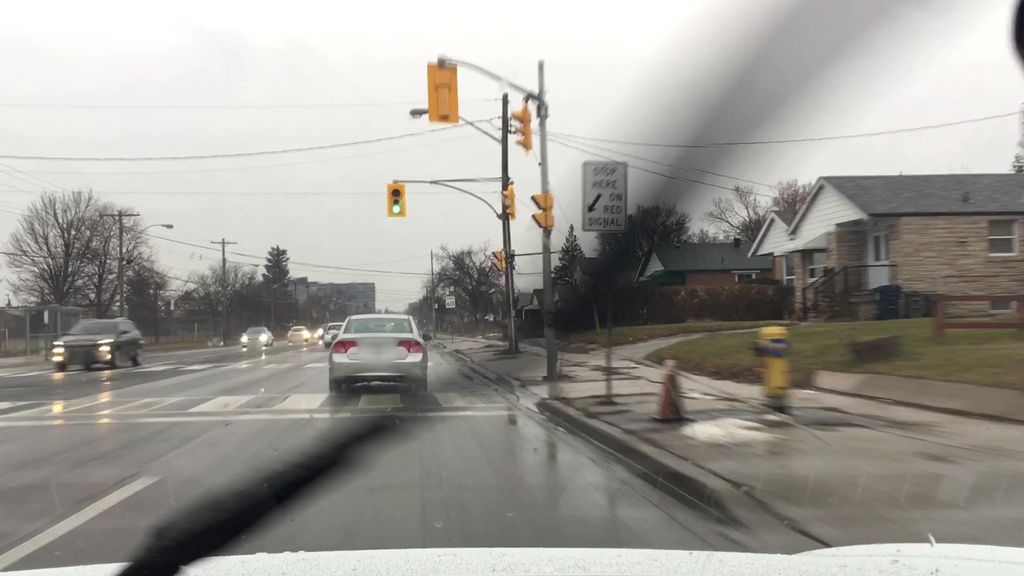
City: toronto